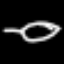
Label: leaf